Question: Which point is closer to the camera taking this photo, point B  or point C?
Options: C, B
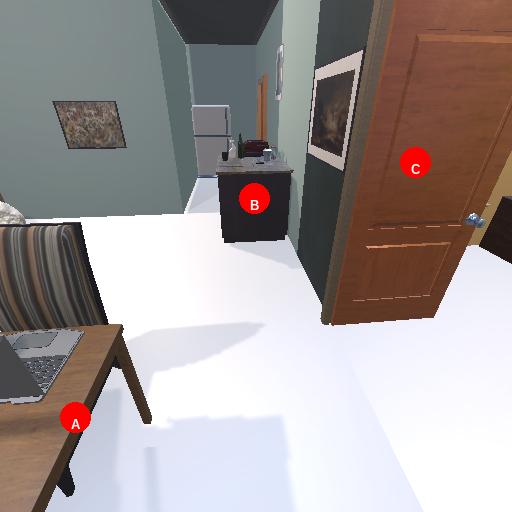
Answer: C